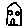
Label: house